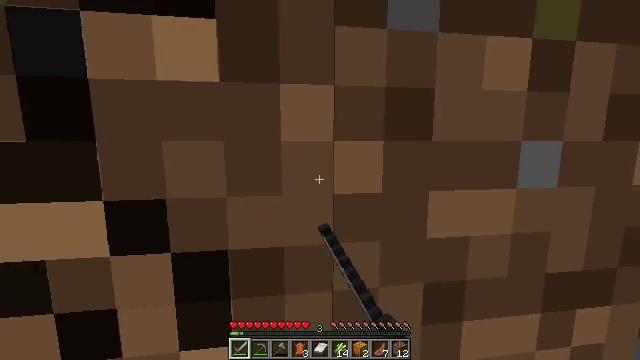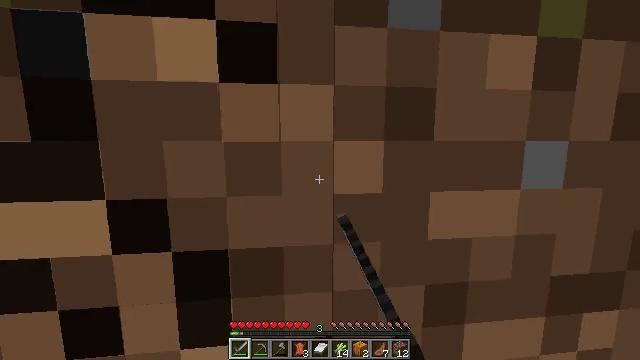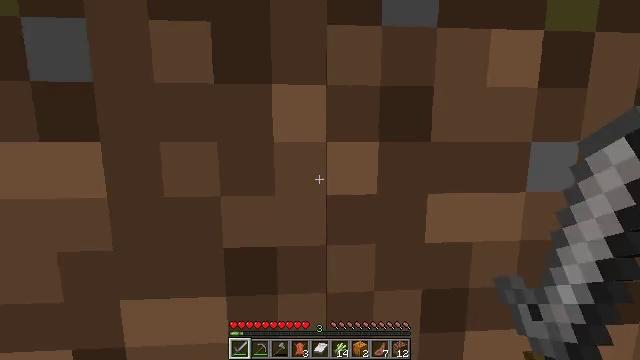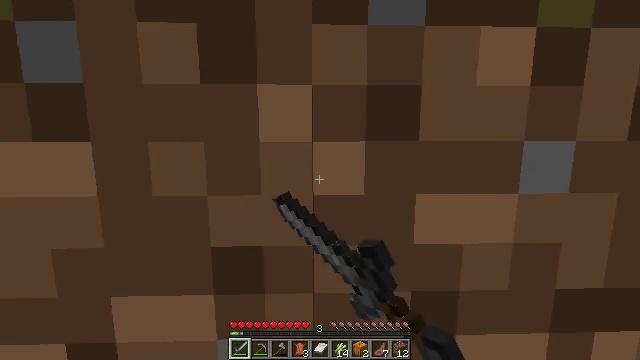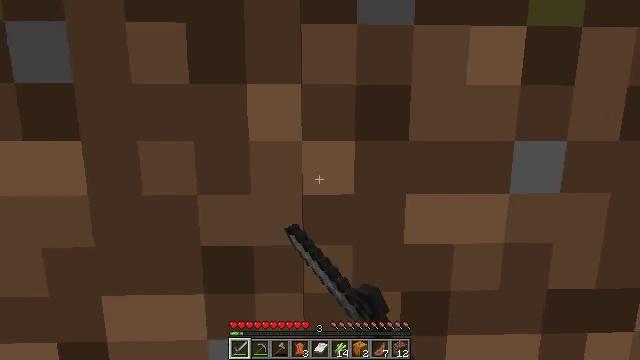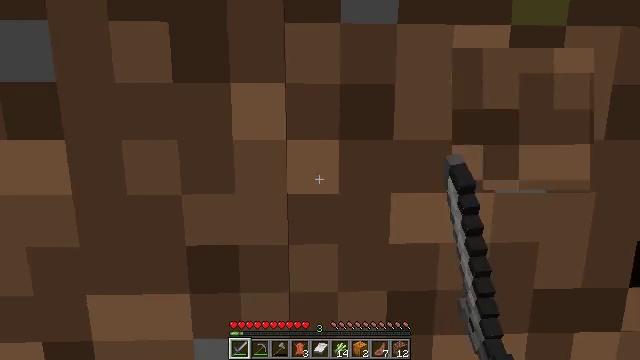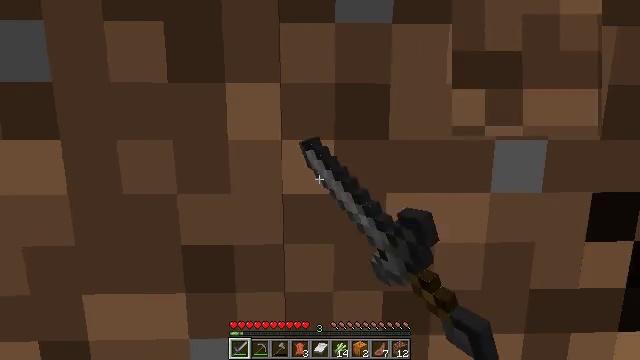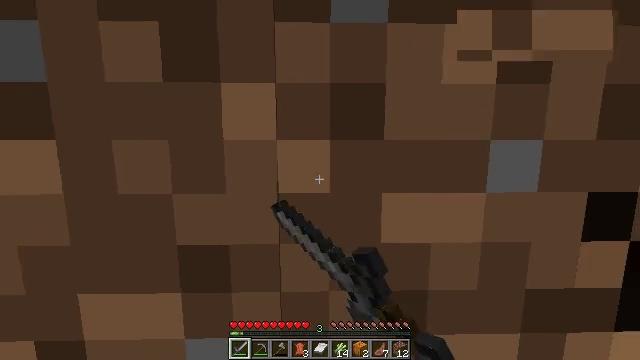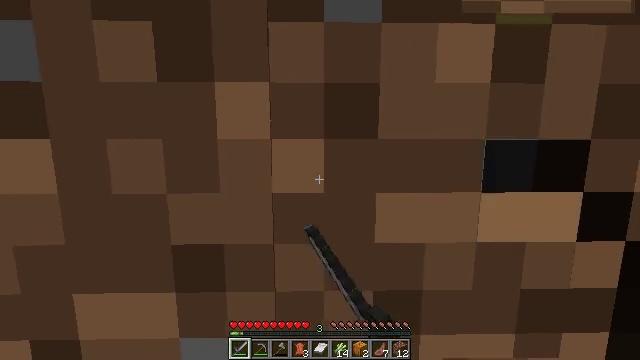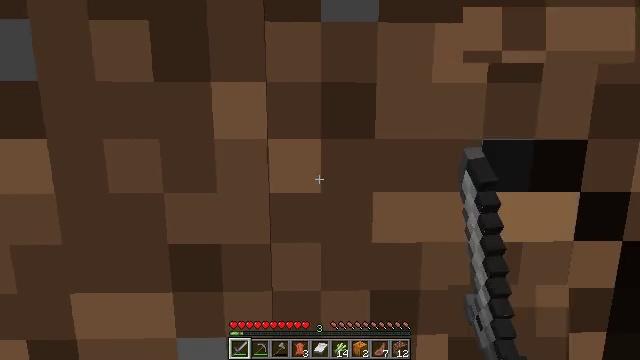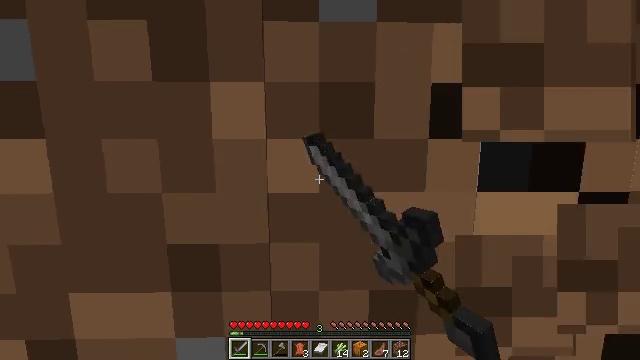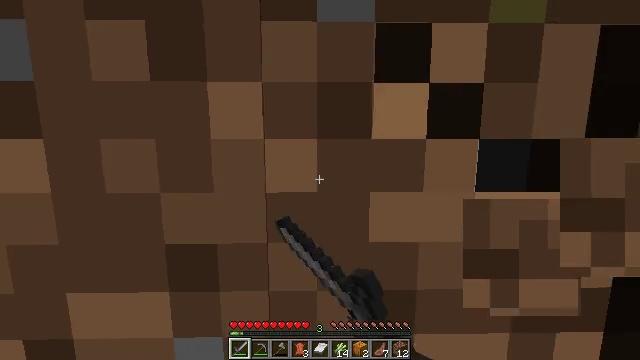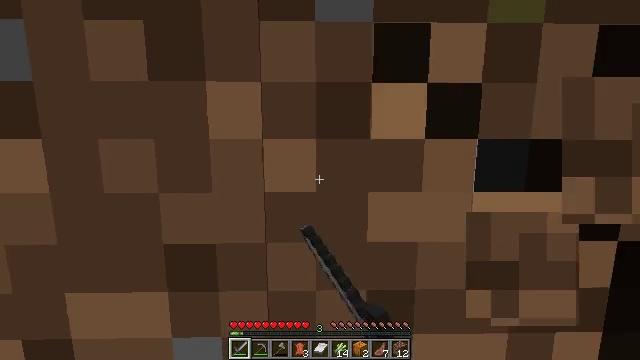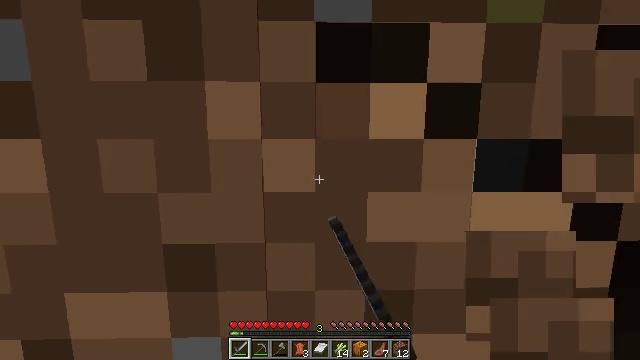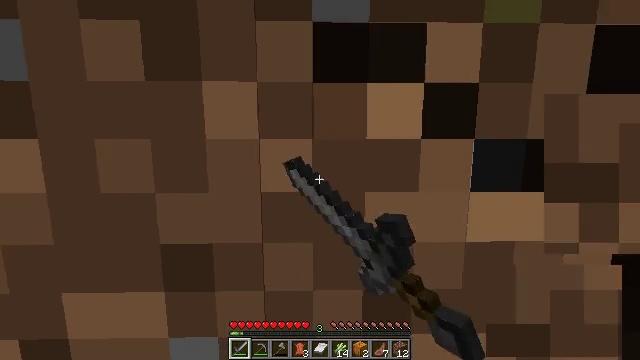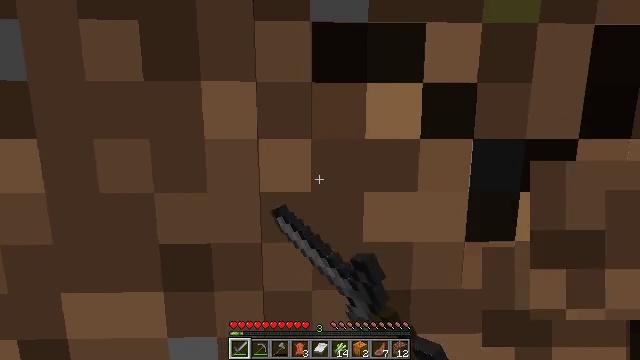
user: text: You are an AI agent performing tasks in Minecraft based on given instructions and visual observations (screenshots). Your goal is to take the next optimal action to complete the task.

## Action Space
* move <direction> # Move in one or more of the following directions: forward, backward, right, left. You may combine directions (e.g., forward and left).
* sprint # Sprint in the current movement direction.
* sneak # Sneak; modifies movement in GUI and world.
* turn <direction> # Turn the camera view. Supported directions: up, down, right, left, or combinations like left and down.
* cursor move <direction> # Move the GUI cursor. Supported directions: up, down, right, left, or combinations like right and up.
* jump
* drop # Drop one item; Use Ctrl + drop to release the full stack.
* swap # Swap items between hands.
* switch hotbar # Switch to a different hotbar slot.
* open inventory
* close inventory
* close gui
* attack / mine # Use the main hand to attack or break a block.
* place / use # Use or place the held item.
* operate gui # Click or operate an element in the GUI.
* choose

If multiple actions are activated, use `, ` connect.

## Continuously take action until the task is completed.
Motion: motion action
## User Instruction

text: Collect the grass block using a shovel.
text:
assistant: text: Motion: move forward, sprint, turn left, attack / mine
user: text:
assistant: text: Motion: move forward, sprint, turn left, attack / mine
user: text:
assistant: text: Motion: move forward, sprint, turn left, attack / mine
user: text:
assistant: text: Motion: move forward, sprint, attack / mine
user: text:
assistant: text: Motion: move forward, sprint, attack / mine
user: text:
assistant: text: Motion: move forward, sprint, attack / mine
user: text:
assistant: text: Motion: move forward, sprint, attack / mine
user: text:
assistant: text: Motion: move forward, sprint, attack / mine
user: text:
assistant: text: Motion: move forward, sprint, attack / mine
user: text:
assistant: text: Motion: move forward, sprint, attack / mine
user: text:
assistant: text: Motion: move forward, sprint, attack / mine
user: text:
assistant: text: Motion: move forward, sprint, attack / mine
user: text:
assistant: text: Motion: move forward, sprint, attack / mine
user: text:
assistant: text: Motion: move forward, sprint, attack / mine
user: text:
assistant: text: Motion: move forward, sprint, attack / mine
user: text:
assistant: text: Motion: move forward, sprint, attack / mine
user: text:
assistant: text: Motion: move forward, sprint, attack / mine
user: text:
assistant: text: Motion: move forward, sprint, attack / mine
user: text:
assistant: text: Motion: move forward, sprint, attack / mine
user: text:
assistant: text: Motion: move forward, sprint, attack / mine
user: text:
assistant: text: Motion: move forward, sprint, attack / mine
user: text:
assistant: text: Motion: move forward, sprint, attack / mine
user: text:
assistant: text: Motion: move forward, sprint, attack / mine
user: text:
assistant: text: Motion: move forward, sprint, attack / mine
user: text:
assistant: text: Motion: sprint, attack / mine